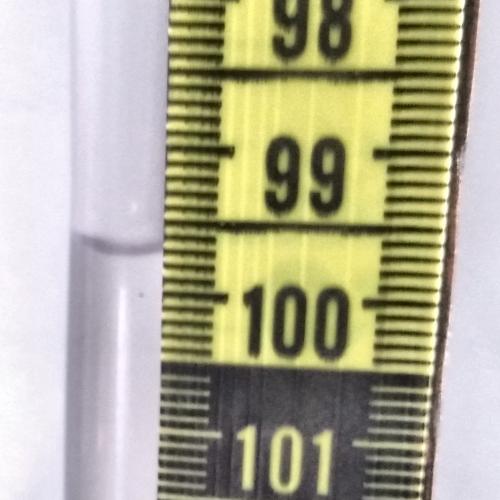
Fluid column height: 99.7 cm